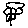
Label: flower